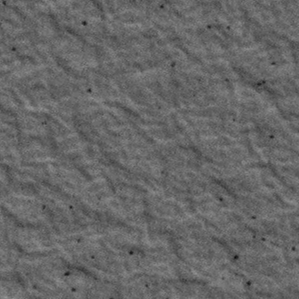
Label: frost